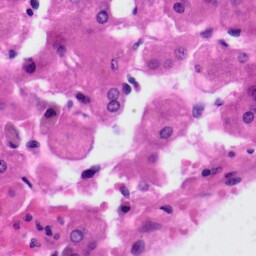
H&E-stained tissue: Liver